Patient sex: F
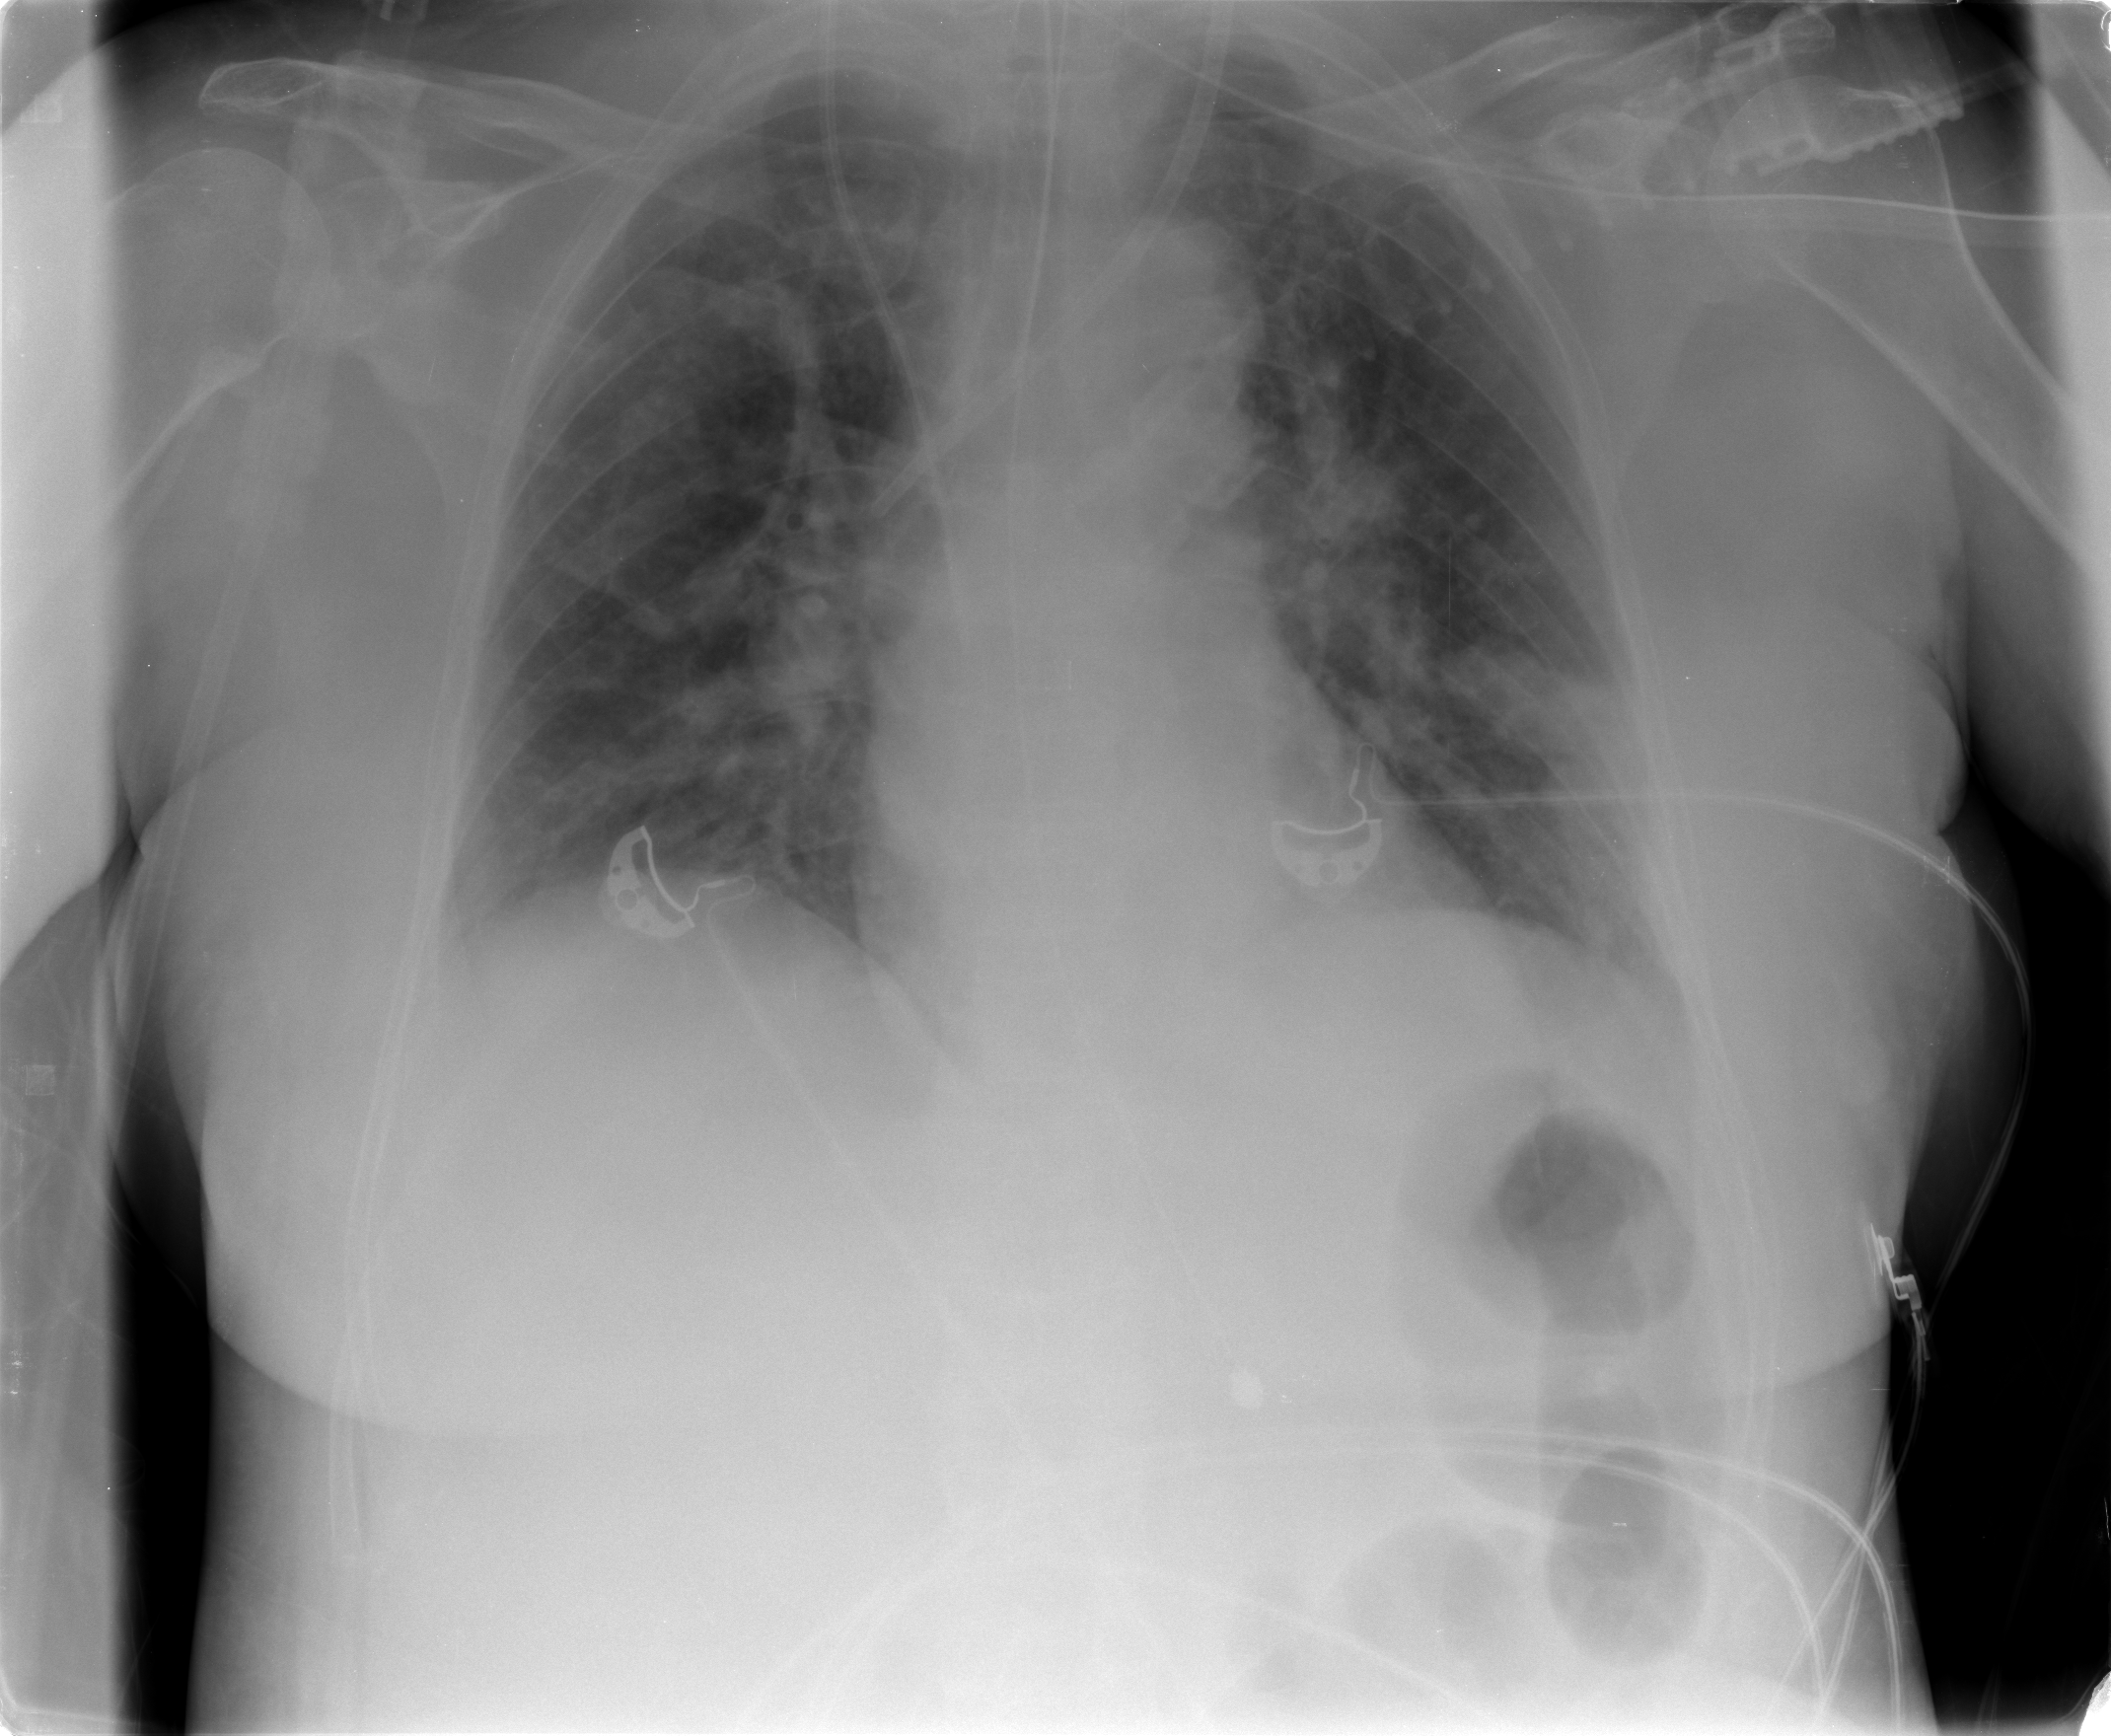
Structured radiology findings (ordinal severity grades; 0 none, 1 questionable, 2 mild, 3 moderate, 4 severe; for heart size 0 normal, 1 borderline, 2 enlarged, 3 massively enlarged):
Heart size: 0
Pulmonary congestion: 2
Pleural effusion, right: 0
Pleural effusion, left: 0
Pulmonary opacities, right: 0
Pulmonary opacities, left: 0
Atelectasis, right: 0
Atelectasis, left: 3